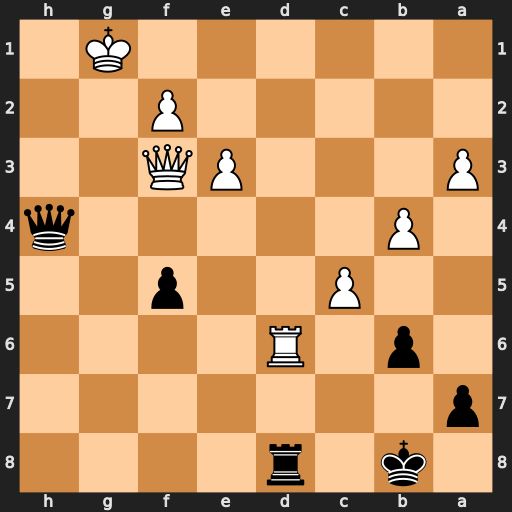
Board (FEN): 1k1r4/p7/1p1R4/2P2p2/1P5q/P3PQ2/5P2/6K1
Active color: b
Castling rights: -
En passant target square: -
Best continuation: Rg8+ Kf1 Qc4+ Qe2 Rg1+ Kxg1 Qxe2